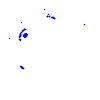
Particle: pion